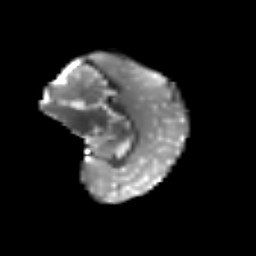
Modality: T2w
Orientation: sagittal
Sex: male
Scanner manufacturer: siemens
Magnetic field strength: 3 T
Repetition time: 5 s
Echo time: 0.071 s